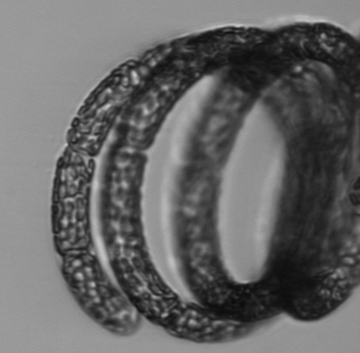
Label: Guinardia_striata